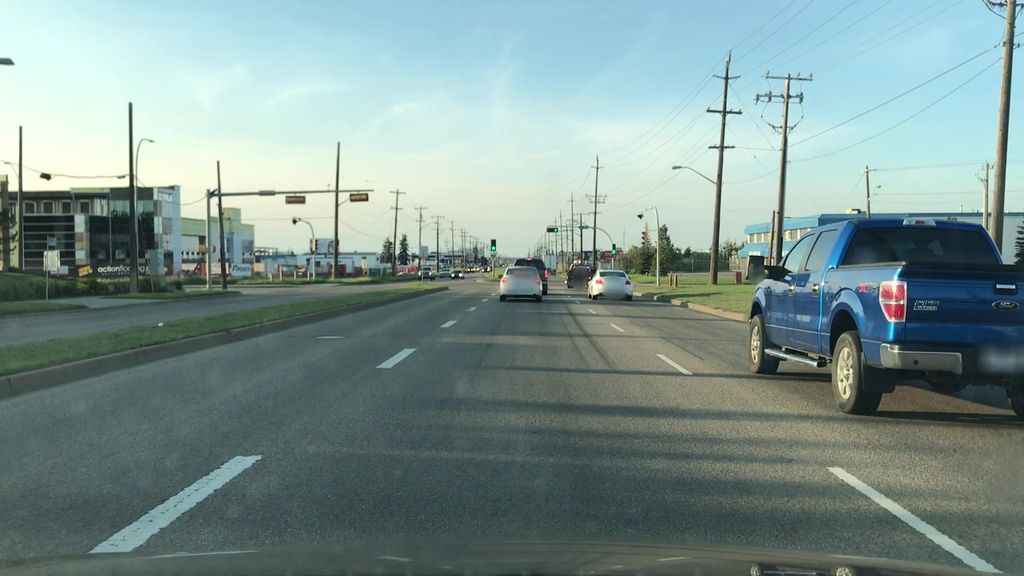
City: edmonton